Question: I have a List of Recipes and each Recipe has a number of RecipeLines, I want to loop Each Recipe with it's corresponding Recipe Lines foreach Looping inside of the parent Recipe foreach.
Recipe Class
'''
namespace XXX.Models
{
public class Recipe
{
public int RecipeID { get; set; }
public string RecipeName { get; set; }
public string RecipeInstructions { get; set; }
public virtual List<RecipeLine> RecipeLines { get; set; }
}
}
'''
RecipeLine Class
'''
namespace XXX.Models
{
public class RecipeLine
{
public int RecipeLineID { get; set; }
public float Quantity { get; set; }
public int MeasurementID { get; set; }
public int RecipeID { get; set; }
public int IngredientID { get; set; }
public virtual Measurement Measurement { get; set; }
public virtual Recipe Recipe { get; set; }
public virtual Ingredient Ingredient { get; set; }
}
}
'''
No need to list the Ingredient and Measurement Class, but they are structured fine.
Now let's look at the ViewModel
'''
namespace XXX.ViewModels
{
public class RecipeLineViewModel
{
public IEnumerable<Recipe> Recipes { get; set; }
public IEnumerable<RecipeLine> RecipeLines { get; set; }
}
}
'''
And the PartialsController
'''
namespace XXX.Controllers
{
public class PartialsController : Controller
{
private XXXDb db = new XXXDb();
public ActionResult RecipeList()
{
RecipeLineViewModel viewModel;
viewModel = new RecipeLineViewModel();
viewModel.Recipes = db.Recipes.ToList();
viewModel.RecipeLines = db.RecipeLines.Include(r =>
r.Measurement).Include(r => r.Ingredient);
return PartialView("_RecipeList", viewModel);
}
}
}
'''
Now the partial view is Views > Partials > __RecipeList.cshtml
RecipeList Partial View
'''
@model XXX.ViewModels.RecipeLineViewModel
@foreach (Recipe recipe in Model.Recipes)
{
<div>@recipe.RecipeName</div>
<div>@recipe.RecipeInstructions</div>
foreach (RecipeLine recipeLines in Model.RecipeLines)
{
<div class="row">
<div class="large-12 columns">
@recipeLines.Quantity @recipeLines.Measurement.MeasurementEn
@recipeLines.Ingredient.IngredientNameEn
</div>
</div>
}
}
}
'''
(I printed the RecipeID at the end of each recipeLine to show that each recipe is repeating out Recipe Lines for RecipeID = 1 and not their Lines related to their own RecipeID. I'm a newbie to this stuff, I'm assuming that somewhere I should be telling the Recipe Lines about the RecipeID they should be looping for????
Here is the result I'm getting:

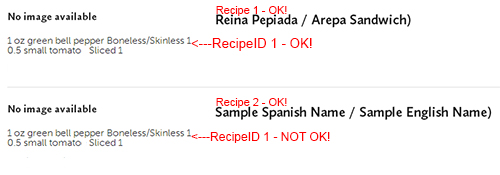
Answer: Add a where Linq clause to foreach.
'''
@foreach (Recipe recipe in Model.Recipes)
{
<div>@recipe.RecipeName</div>
<div>@recipe.RecipeInstructions</div>
foreach (RecipeLine recipeLines in Model.RecipeLines.Where(rl => rl.RecipeID == recipe.RecipeID))
{
'''
Upd:
Also you can definently include RecipeLine stuff in Recipes and you won't need RecipeLine Collection at all! Just loop through recipe.RecipeLines
Something like this:
'''
viewModel.Recipes = db.Recipes.Include("RecipeLine").Include("RecipeLine.Measurement").
.Include("RecipeLine.Ingredient");
'''